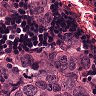
Metastatic tissue present: yes